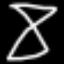
Label: hourglass